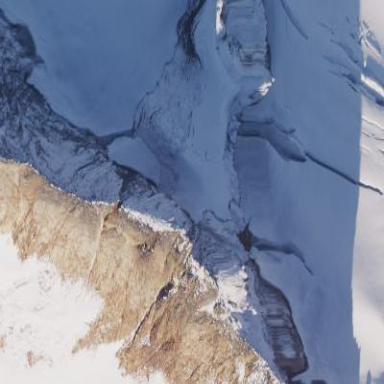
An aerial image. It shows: Majestic glacier in the distance.